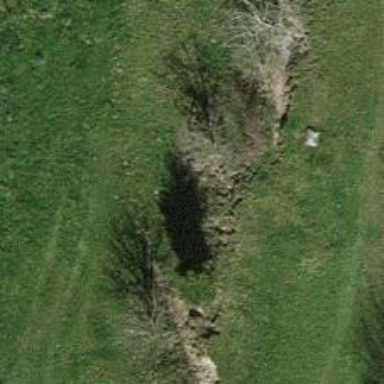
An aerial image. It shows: Single tag "natural: tree."